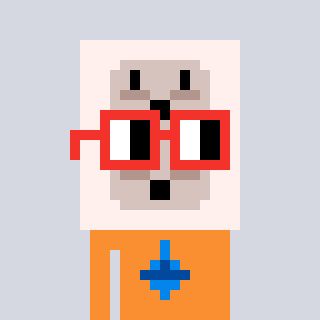
a pixel art character with square red glasses, a outlet-shaped head and a orange-colored body on a cool background